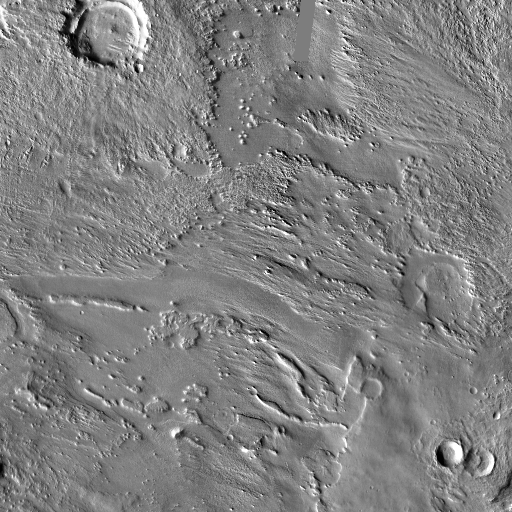
Crater classes present: Background, Other, Buried, Secondary